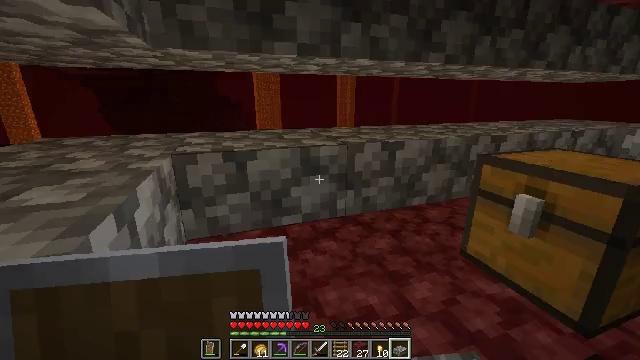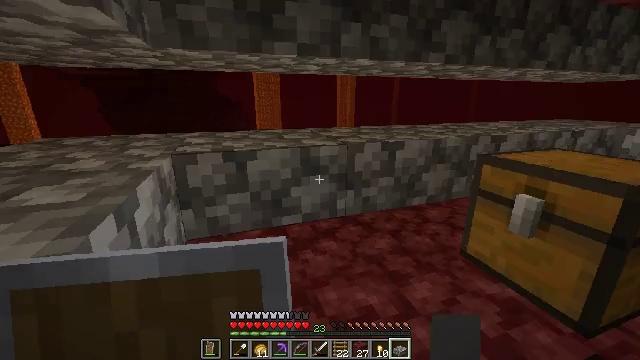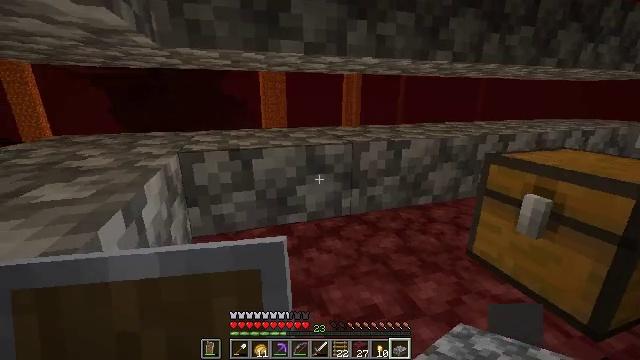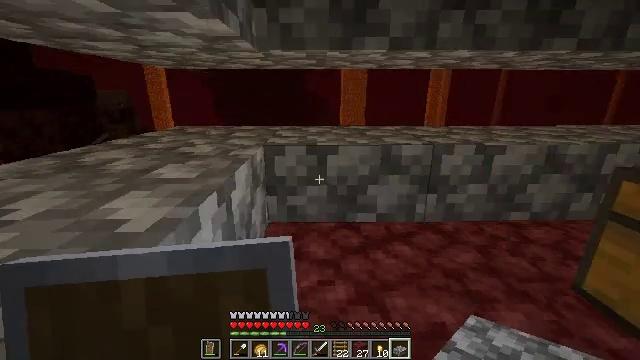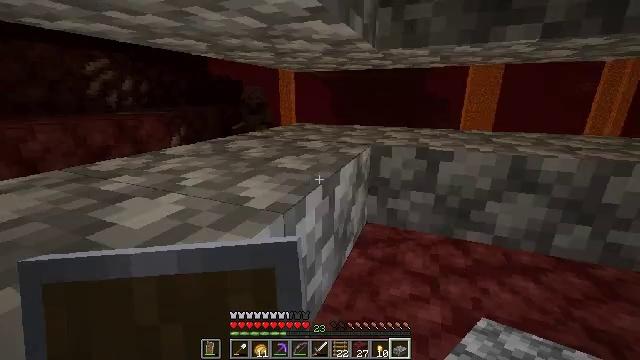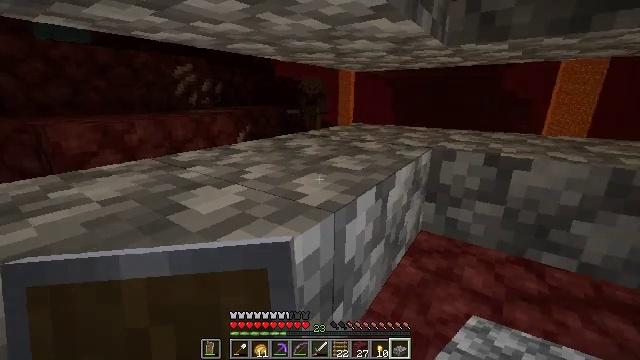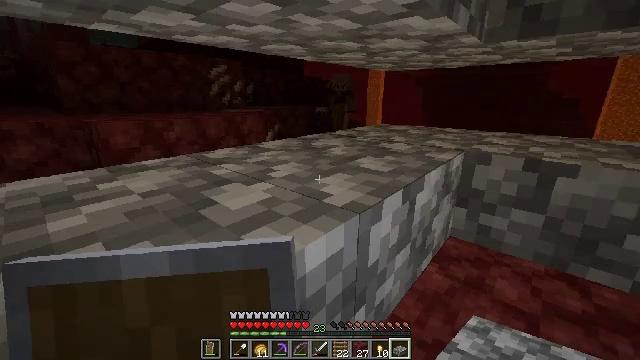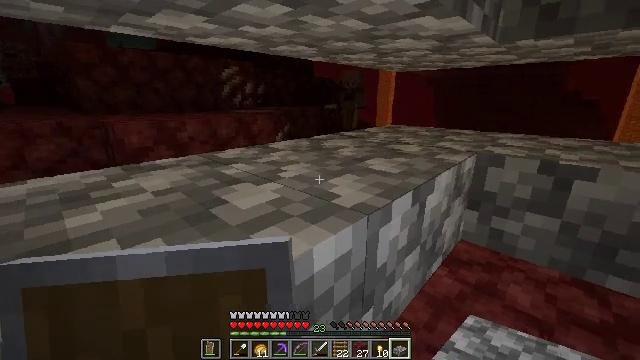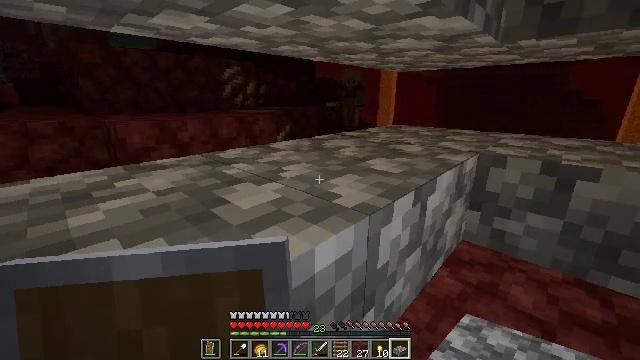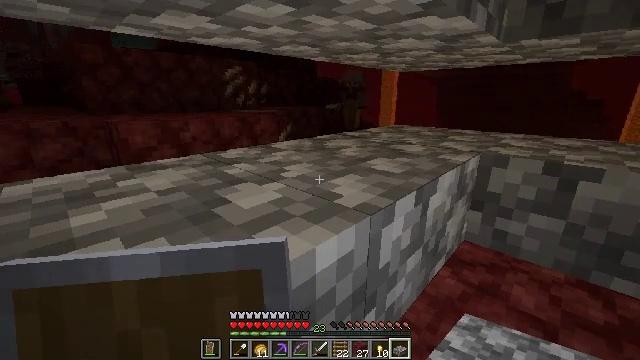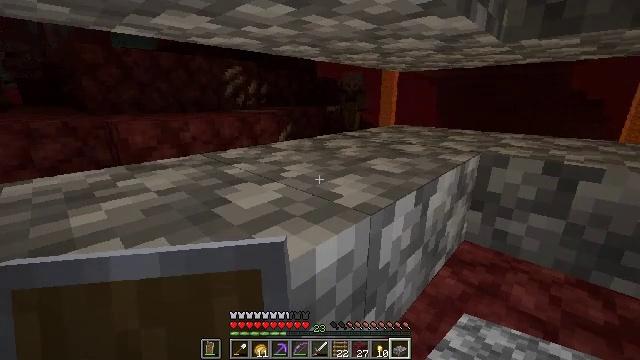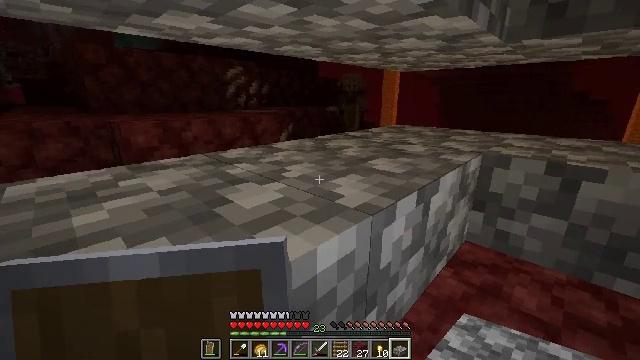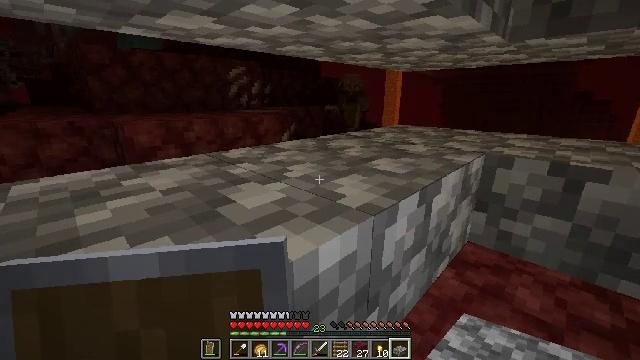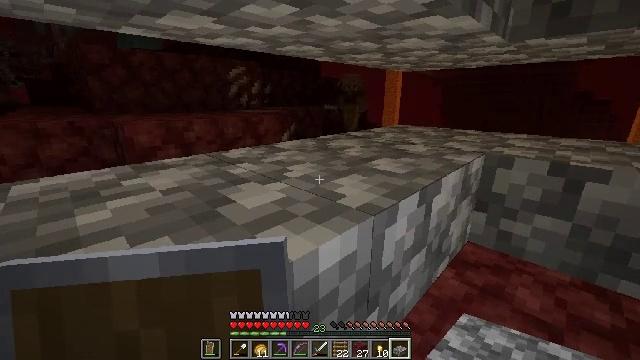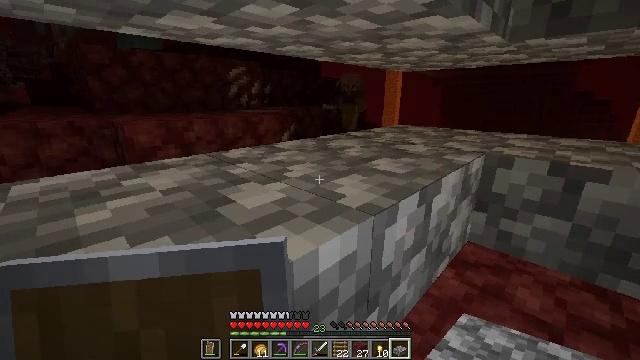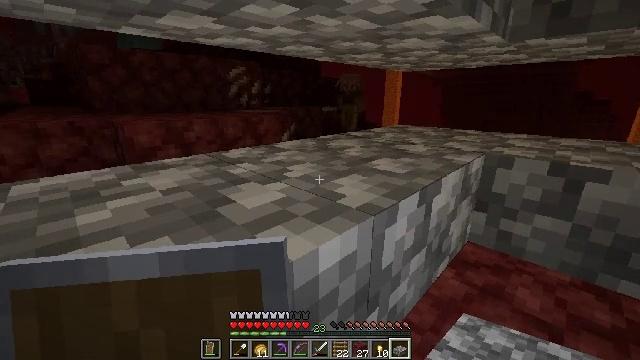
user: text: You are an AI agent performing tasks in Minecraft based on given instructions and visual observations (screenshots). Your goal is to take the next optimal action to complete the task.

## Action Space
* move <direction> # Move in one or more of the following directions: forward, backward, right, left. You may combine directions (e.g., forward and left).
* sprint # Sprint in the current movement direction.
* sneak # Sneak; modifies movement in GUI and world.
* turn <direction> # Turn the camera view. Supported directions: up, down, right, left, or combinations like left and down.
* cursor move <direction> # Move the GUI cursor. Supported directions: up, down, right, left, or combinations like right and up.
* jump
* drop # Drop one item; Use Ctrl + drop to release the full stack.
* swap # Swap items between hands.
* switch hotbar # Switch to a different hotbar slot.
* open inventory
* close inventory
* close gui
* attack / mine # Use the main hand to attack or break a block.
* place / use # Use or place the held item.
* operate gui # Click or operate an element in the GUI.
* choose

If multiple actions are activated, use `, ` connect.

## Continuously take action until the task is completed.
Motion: motion action
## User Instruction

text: Hunt the piglin.
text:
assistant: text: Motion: sneak
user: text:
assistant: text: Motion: sneak, turn left
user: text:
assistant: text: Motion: sneak, turn left
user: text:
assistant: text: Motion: sneak, turn left
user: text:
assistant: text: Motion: sneak, turn left
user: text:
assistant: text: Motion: sneak, turn left
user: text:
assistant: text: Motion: sneak, turn left
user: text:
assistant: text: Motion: sneak
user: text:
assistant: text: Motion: sneak
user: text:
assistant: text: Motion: sneak
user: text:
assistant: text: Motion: sneak
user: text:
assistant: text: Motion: sneak
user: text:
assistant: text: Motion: sneak
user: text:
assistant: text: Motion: sneak
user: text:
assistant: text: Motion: sneak
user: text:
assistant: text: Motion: sneak
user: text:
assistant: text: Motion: sneak
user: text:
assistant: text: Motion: sneak
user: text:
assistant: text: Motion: sneak
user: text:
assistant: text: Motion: sneak
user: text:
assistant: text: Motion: sneak
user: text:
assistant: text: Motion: sneak
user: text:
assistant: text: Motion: sneak
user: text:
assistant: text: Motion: sneak
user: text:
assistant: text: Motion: sneak
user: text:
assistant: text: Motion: sneak, turn left
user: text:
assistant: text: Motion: sneak, turn left
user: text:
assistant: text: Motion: sneak, turn left
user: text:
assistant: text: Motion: sneak
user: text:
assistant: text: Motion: sneak